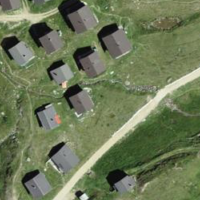
EUNIS habitat code: 23
Species observed at this site:
Campanula barbata
Aricia artaxerxes
Arnica montana